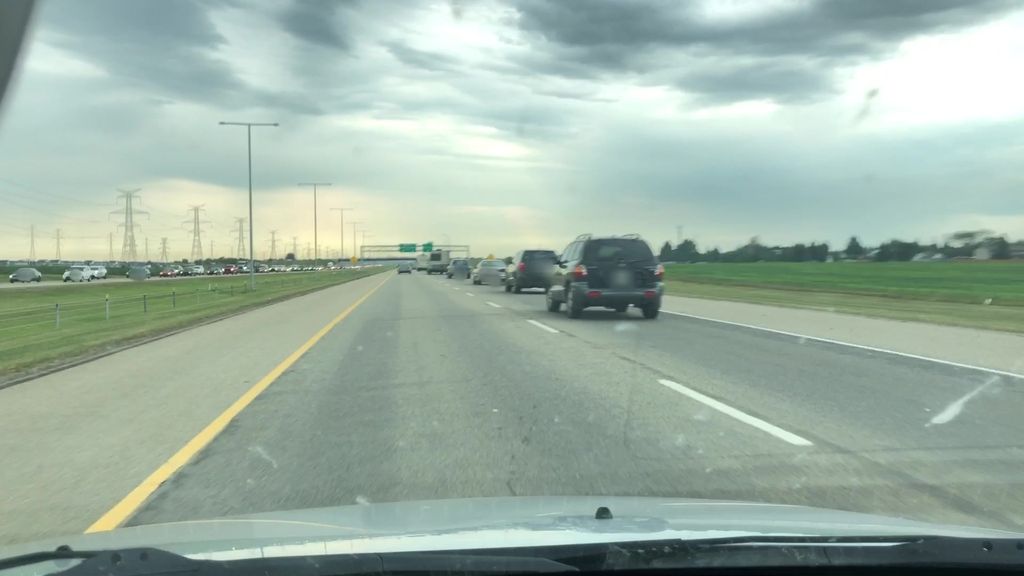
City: edmonton